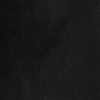
Label: dusty